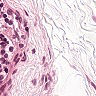
Metastatic tissue present: no